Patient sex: F
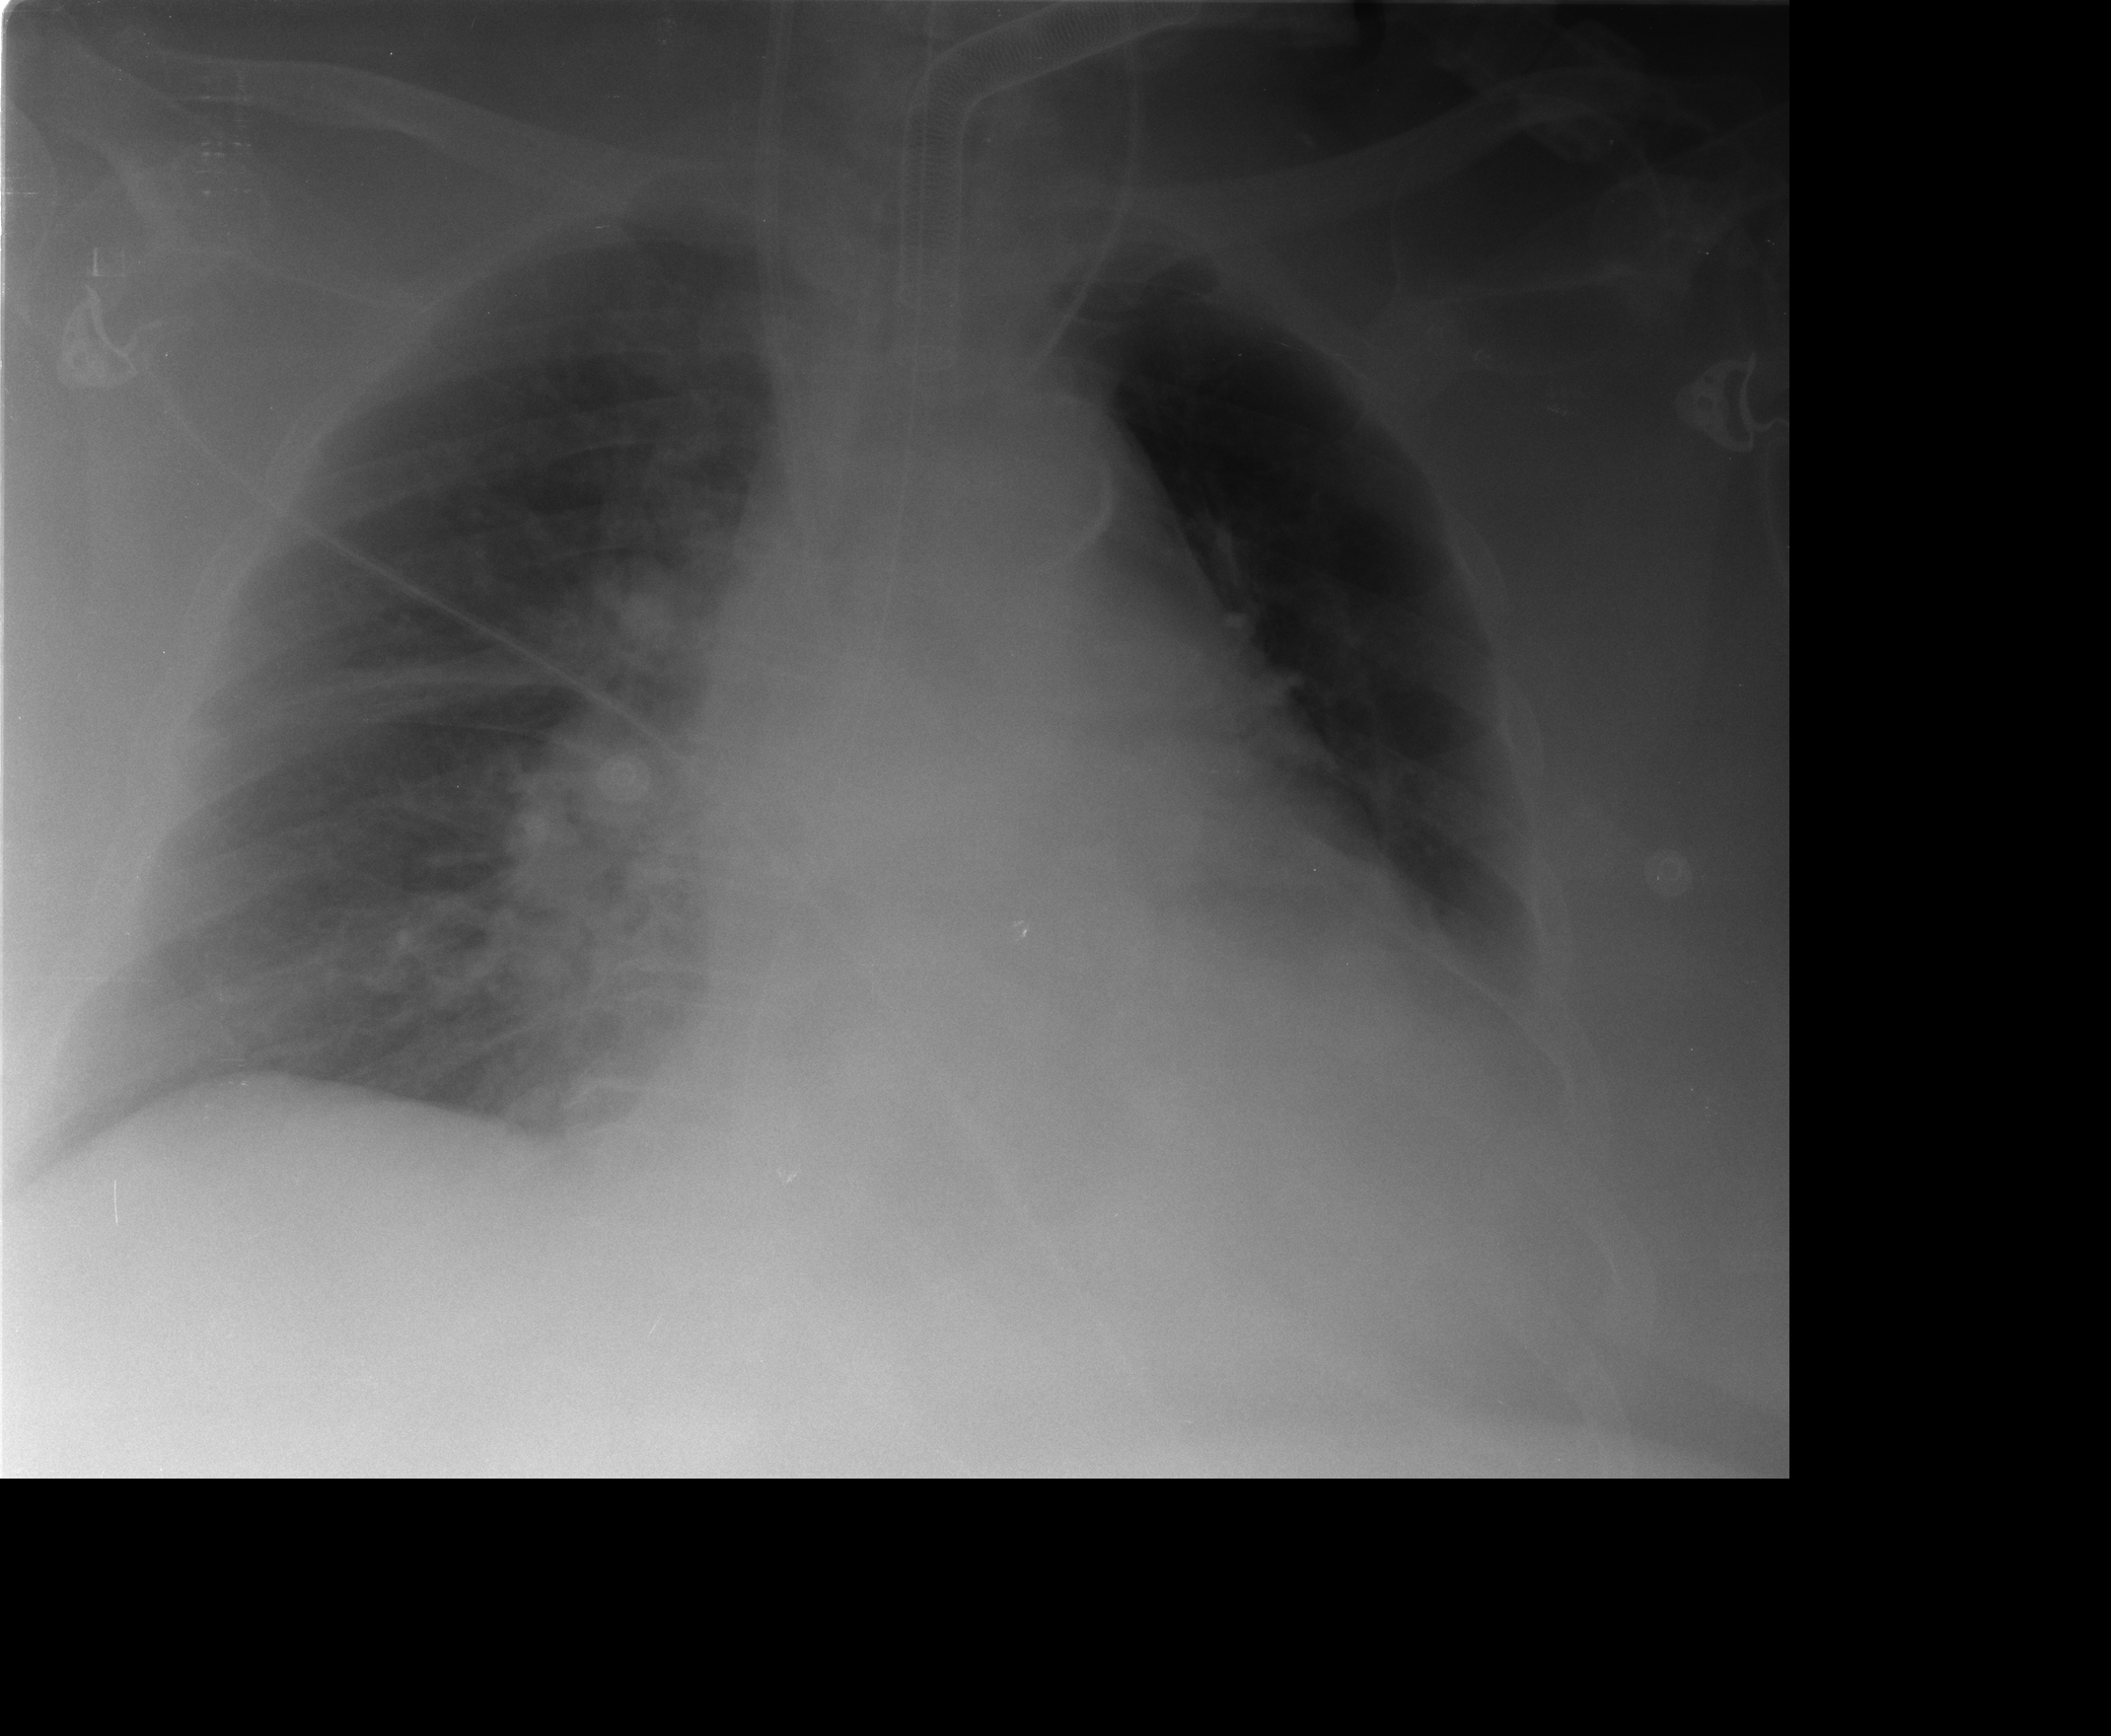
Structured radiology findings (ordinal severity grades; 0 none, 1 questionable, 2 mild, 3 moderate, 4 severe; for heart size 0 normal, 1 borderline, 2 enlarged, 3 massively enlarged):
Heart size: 2
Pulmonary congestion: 3
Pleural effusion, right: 0
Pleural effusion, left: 2
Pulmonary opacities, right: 2
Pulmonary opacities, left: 0
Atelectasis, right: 1
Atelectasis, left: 2